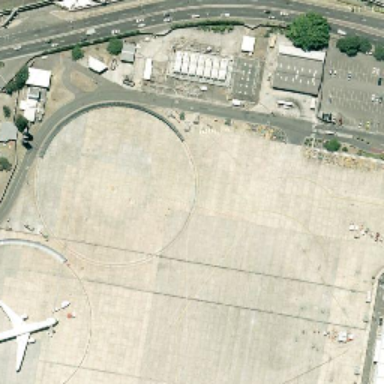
There is an airplane in the airport .